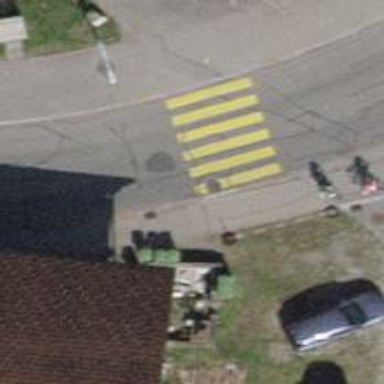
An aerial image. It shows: Kerb barrier.